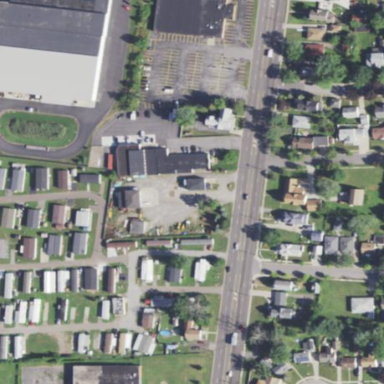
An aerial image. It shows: Residential area known as trailer park.